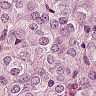
Metastatic tissue present: yes